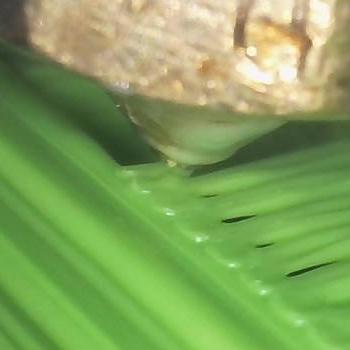
Flow rate: 112%